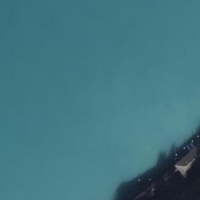
EUNIS habitat code: 14
Species observed at this site:
Argynnis paphia
Petasites albus